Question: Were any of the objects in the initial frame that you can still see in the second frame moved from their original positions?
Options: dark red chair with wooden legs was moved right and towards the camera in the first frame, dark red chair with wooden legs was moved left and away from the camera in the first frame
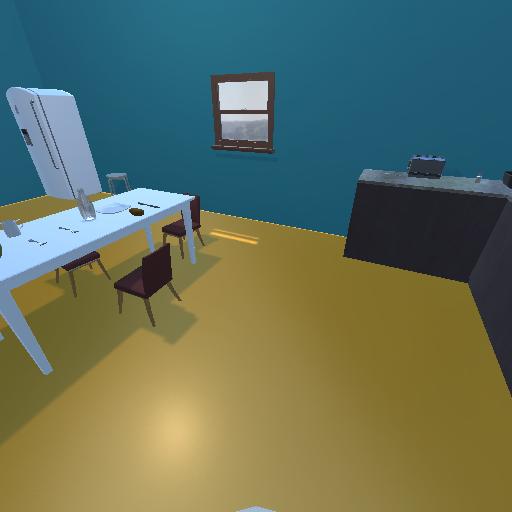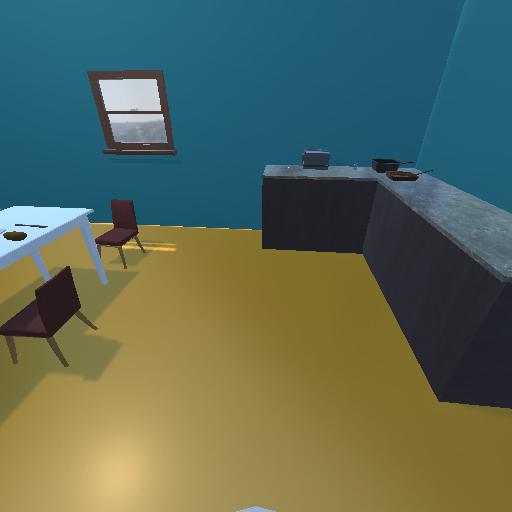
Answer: dark red chair with wooden legs was moved right and towards the camera in the first frame